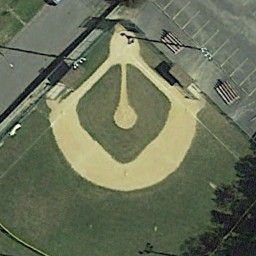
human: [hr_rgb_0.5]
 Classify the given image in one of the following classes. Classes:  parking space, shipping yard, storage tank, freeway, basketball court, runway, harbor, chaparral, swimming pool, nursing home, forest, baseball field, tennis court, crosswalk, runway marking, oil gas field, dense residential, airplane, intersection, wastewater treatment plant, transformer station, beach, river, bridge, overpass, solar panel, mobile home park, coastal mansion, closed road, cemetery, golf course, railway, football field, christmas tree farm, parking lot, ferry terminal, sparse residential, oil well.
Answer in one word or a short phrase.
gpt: baseball field